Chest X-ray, AP view. Patient: 73 years old, sex F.
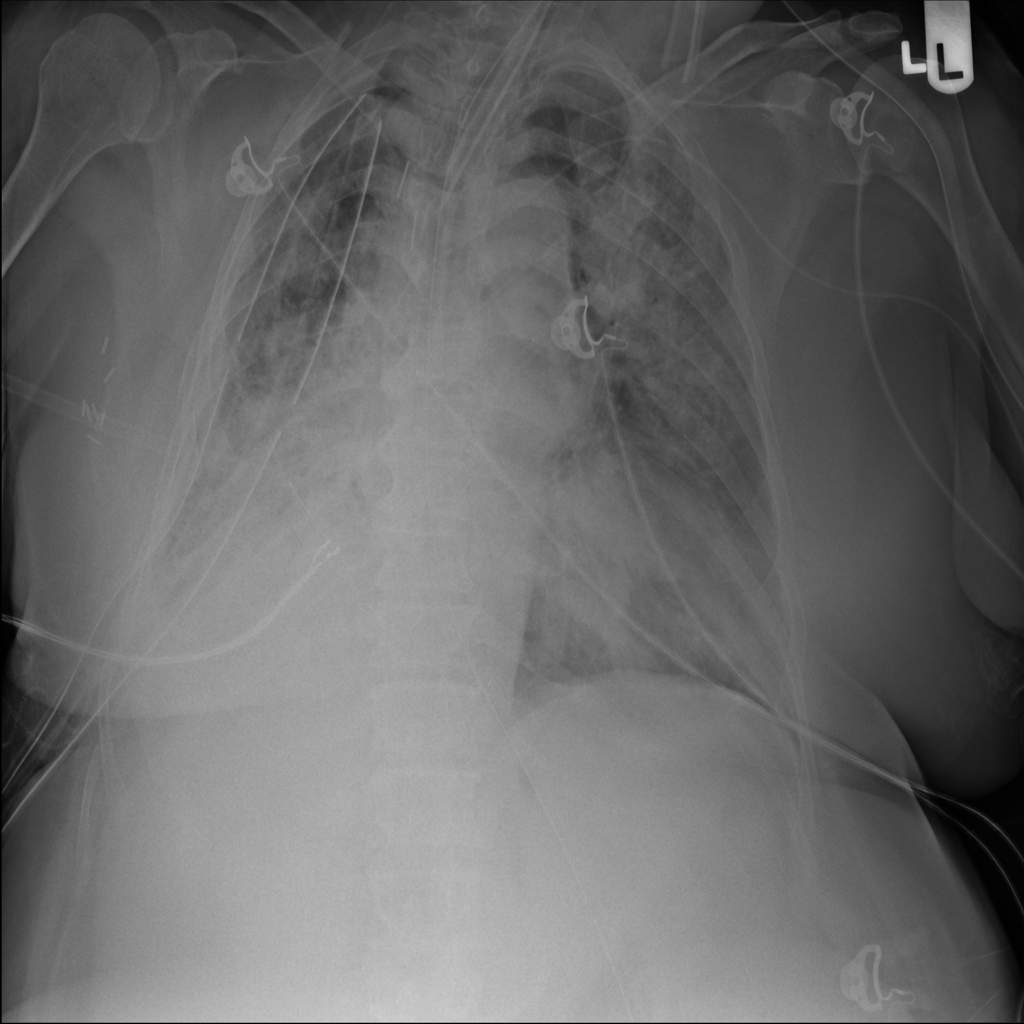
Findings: Infiltration, Pneumothorax